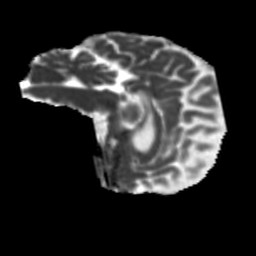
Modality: MD
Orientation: sagittal
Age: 59
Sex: female
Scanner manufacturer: siemens
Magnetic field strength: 3 T
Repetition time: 5.25 s
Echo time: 0.08 s